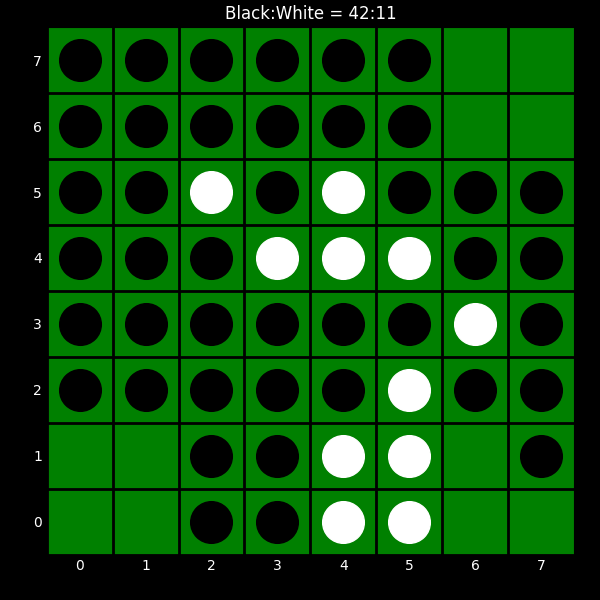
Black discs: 42
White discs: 11